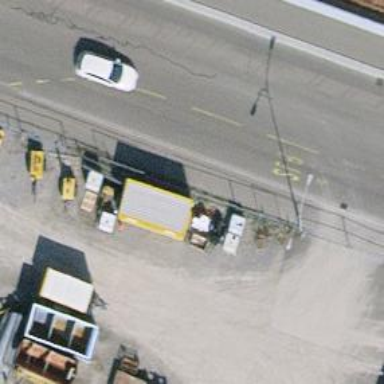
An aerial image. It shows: Bus stop with platform for public transport.